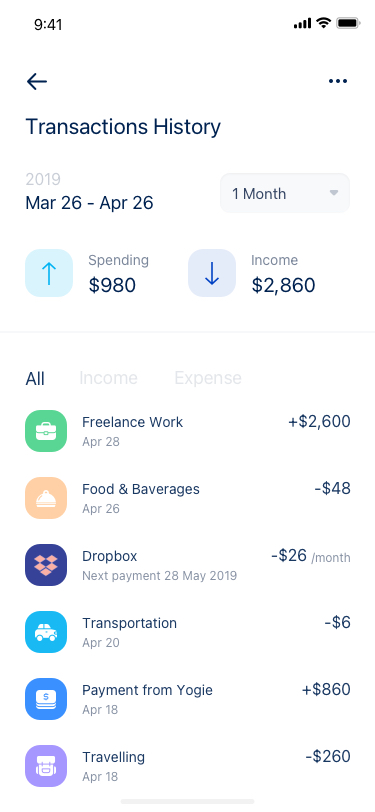
Text in this UI design:
Transactions History
2019
Mar 26 - Apr 26
Spending
$980
Income
$2,860
All
Income
Expense
Freelance Work
+$2,600
Apr 28
Food & Baverages
-$48
Apr 26
Dropbox
/month
-$26
Next payment 28 May 2019
Transportation
-$6
Apr 20
Payment from Yogie
+$860
Apr 18
Travelling
-$260
Apr 18